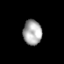
Tissue: prostate
Cell type: T cells
Senescence score: 0.6967
Nuclear area (px): 455
Mean DAPI intensity: 169.811